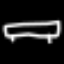
Label: bed